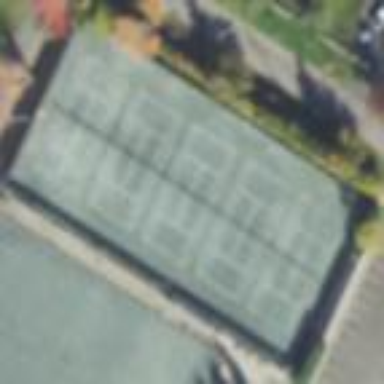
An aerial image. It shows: Tennis court in leisure pitch.